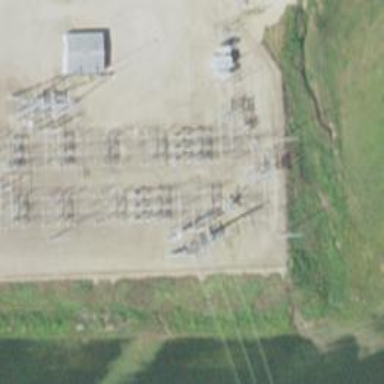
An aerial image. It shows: Switch used for power control.